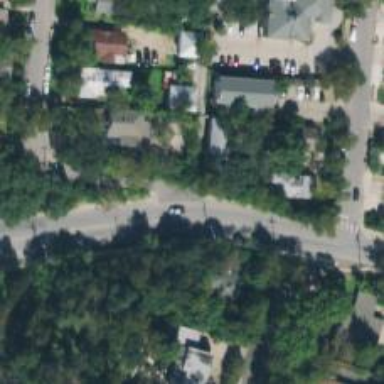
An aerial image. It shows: Alley classified as service road.